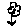
Label: flower